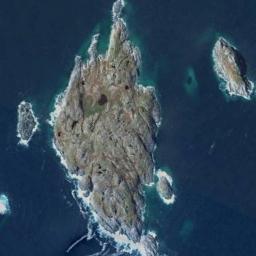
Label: island